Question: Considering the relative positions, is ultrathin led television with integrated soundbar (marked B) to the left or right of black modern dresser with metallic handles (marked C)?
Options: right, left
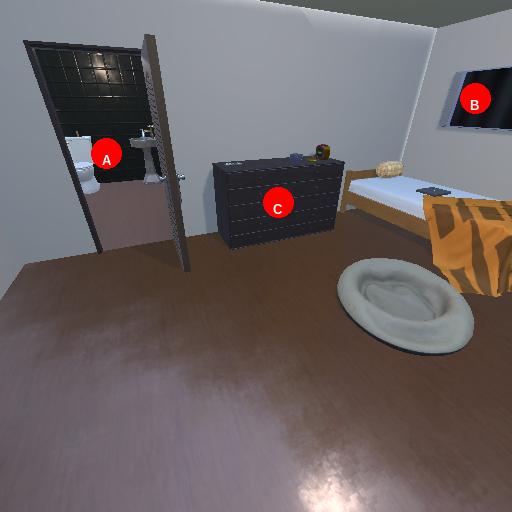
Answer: right